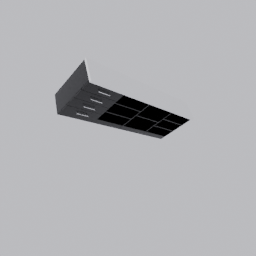
Label: furniture